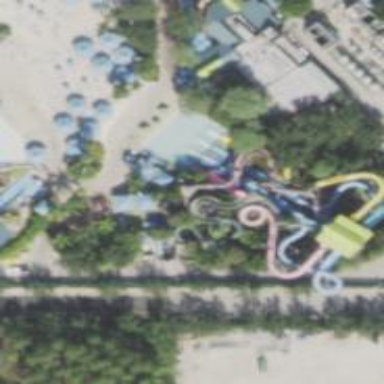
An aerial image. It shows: Water slide attraction.